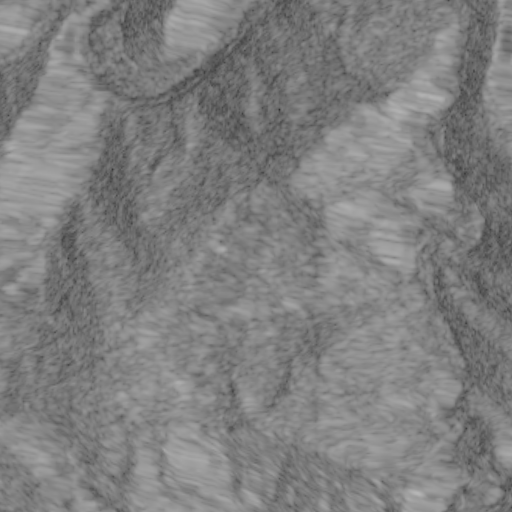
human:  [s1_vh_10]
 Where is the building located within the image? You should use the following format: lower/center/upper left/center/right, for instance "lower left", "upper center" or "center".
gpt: The building is located in the upper of the image.
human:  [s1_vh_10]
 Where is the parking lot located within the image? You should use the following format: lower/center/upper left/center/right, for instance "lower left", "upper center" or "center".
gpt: There is no parking lot in the image.

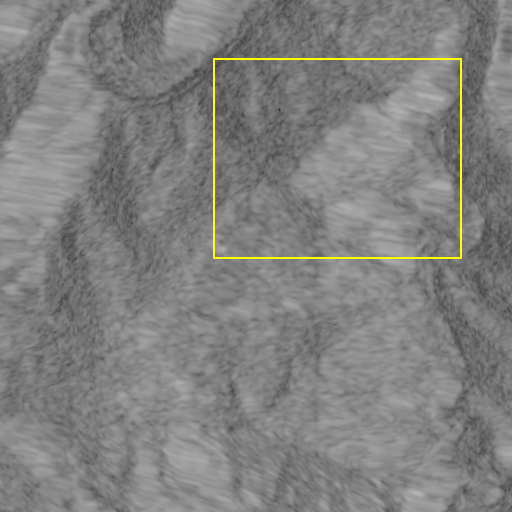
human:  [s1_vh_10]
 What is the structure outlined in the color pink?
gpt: There is no pink outline.
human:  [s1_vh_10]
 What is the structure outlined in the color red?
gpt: There is no structure outlined in red.